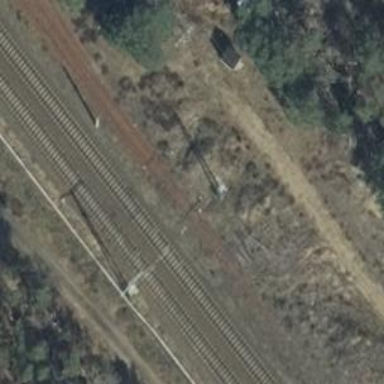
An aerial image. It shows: Railway switch.